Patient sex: M
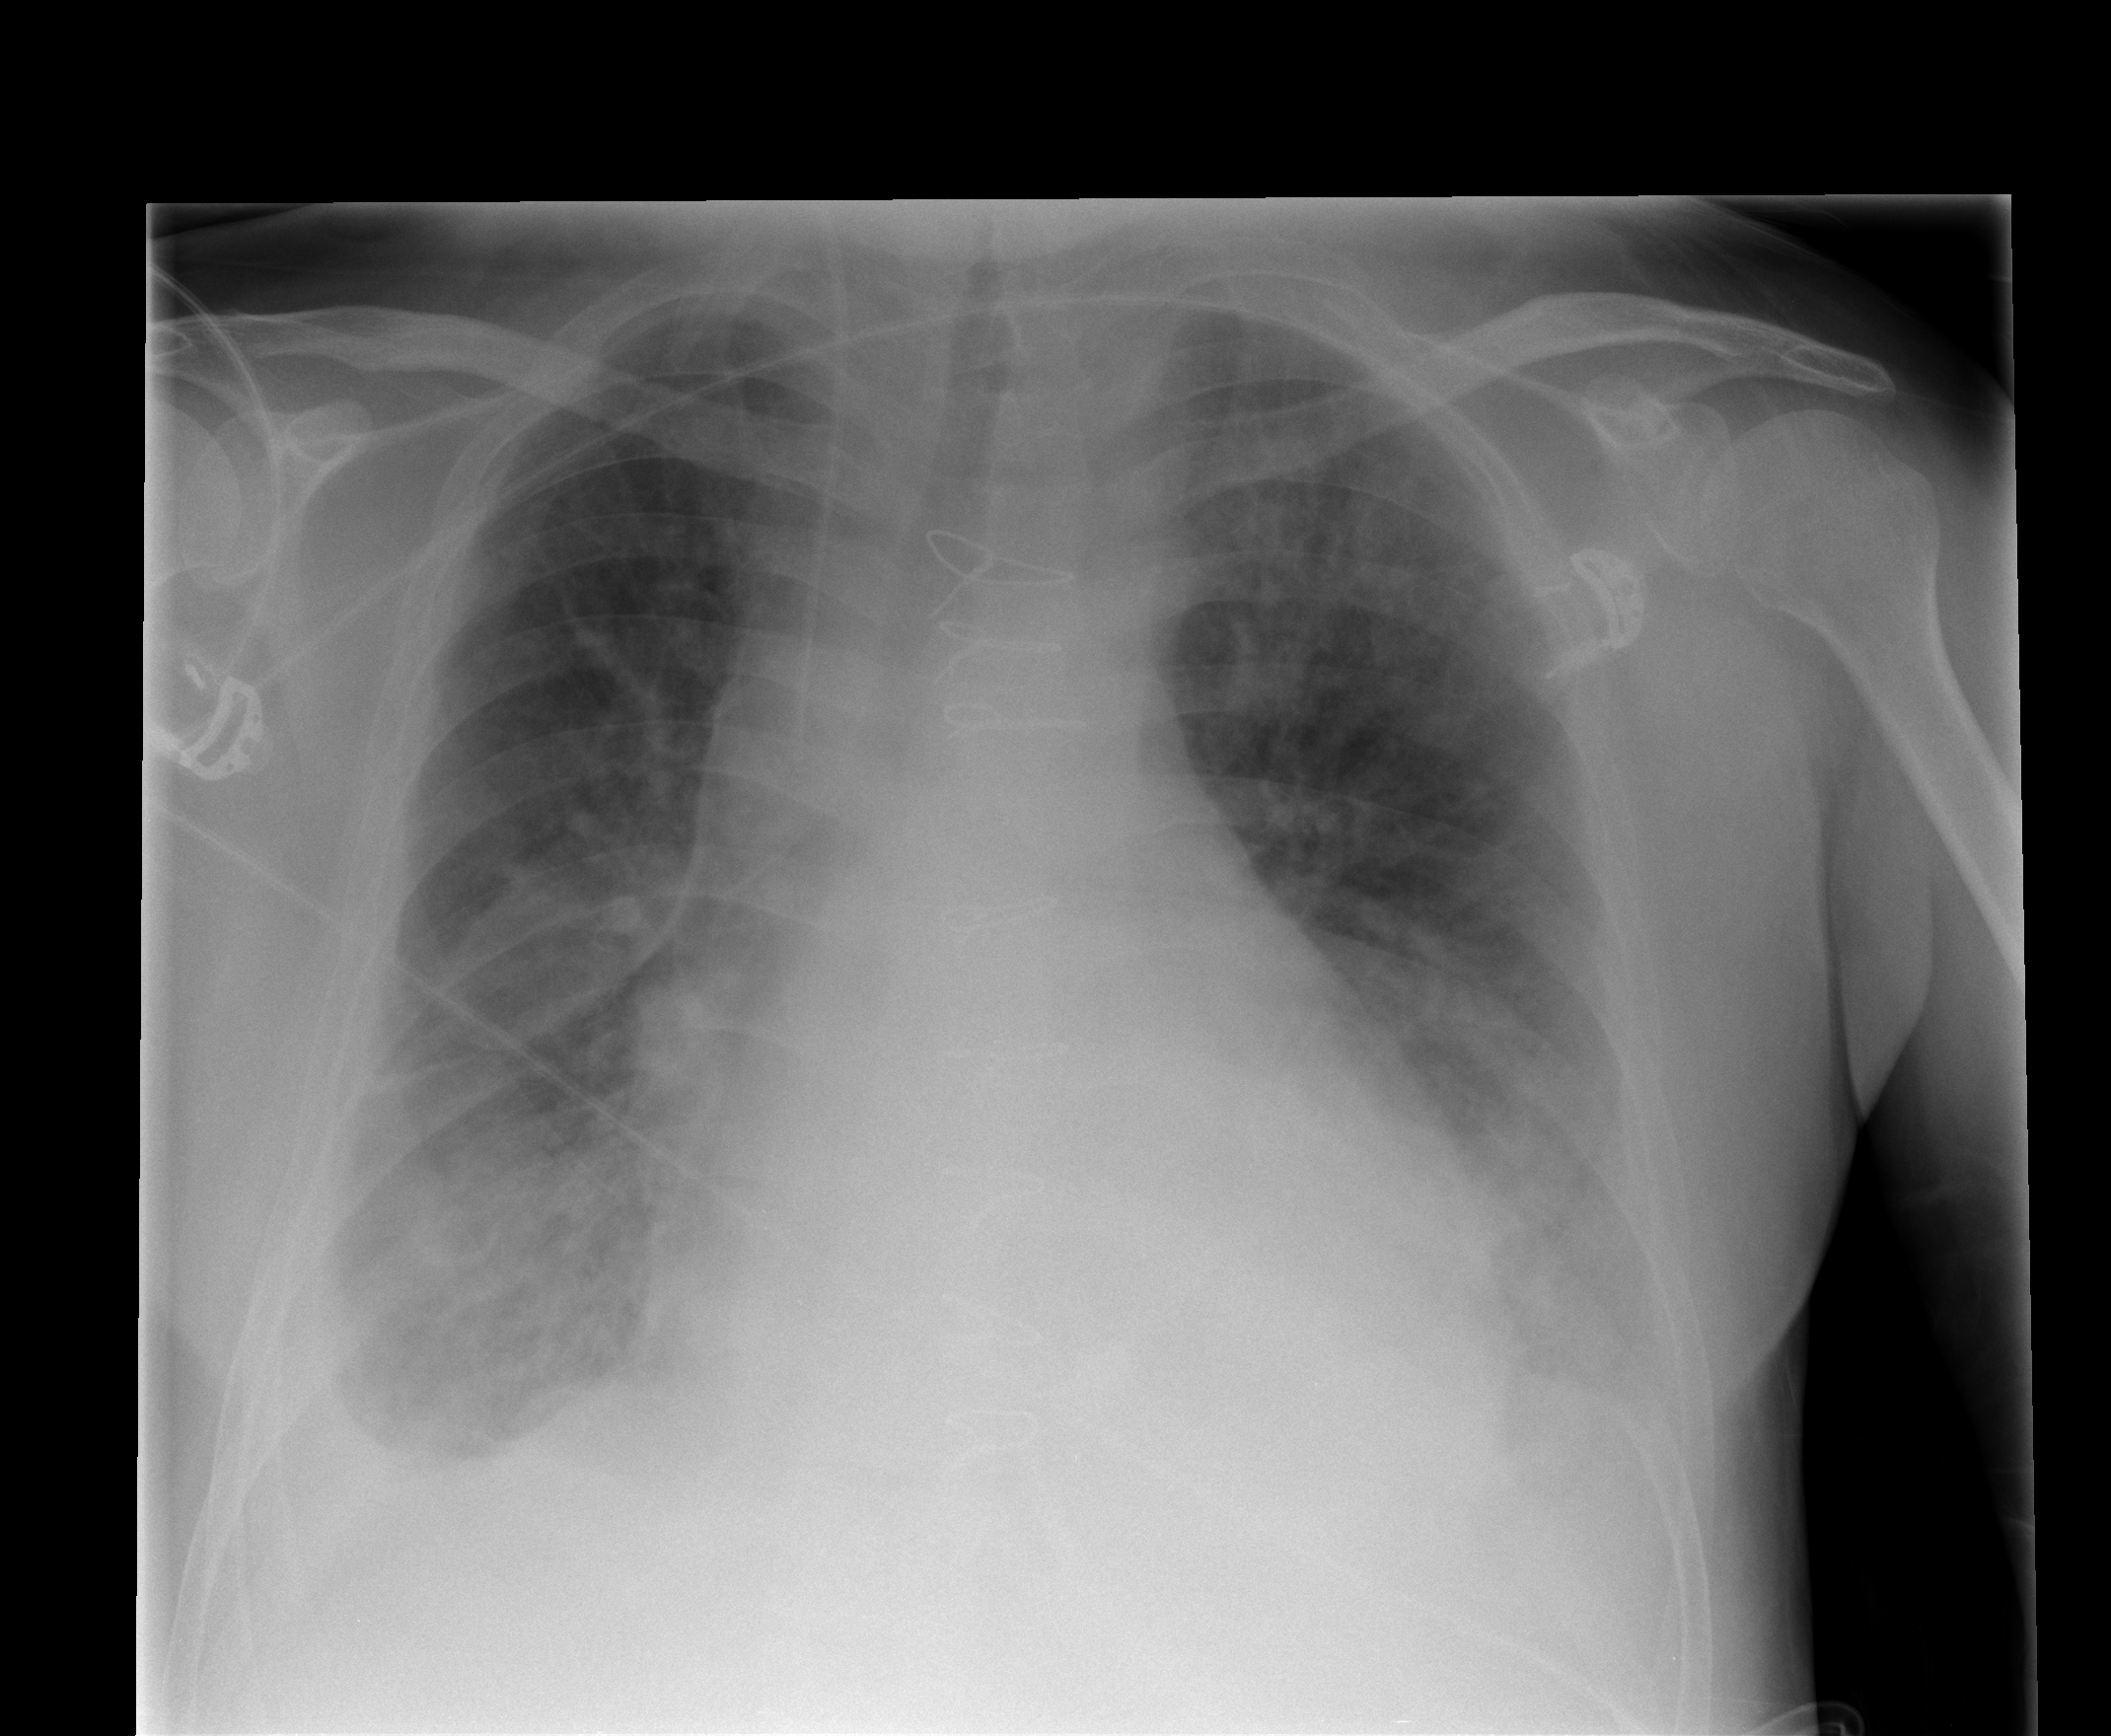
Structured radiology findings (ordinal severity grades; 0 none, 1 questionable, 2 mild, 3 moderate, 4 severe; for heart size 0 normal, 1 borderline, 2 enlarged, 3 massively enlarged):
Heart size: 2
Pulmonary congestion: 1
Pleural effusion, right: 2
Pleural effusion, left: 1
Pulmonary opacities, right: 2
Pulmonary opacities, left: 0
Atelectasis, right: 2
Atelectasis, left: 2